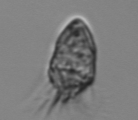
Label: Ciliophora